Chest X-ray:
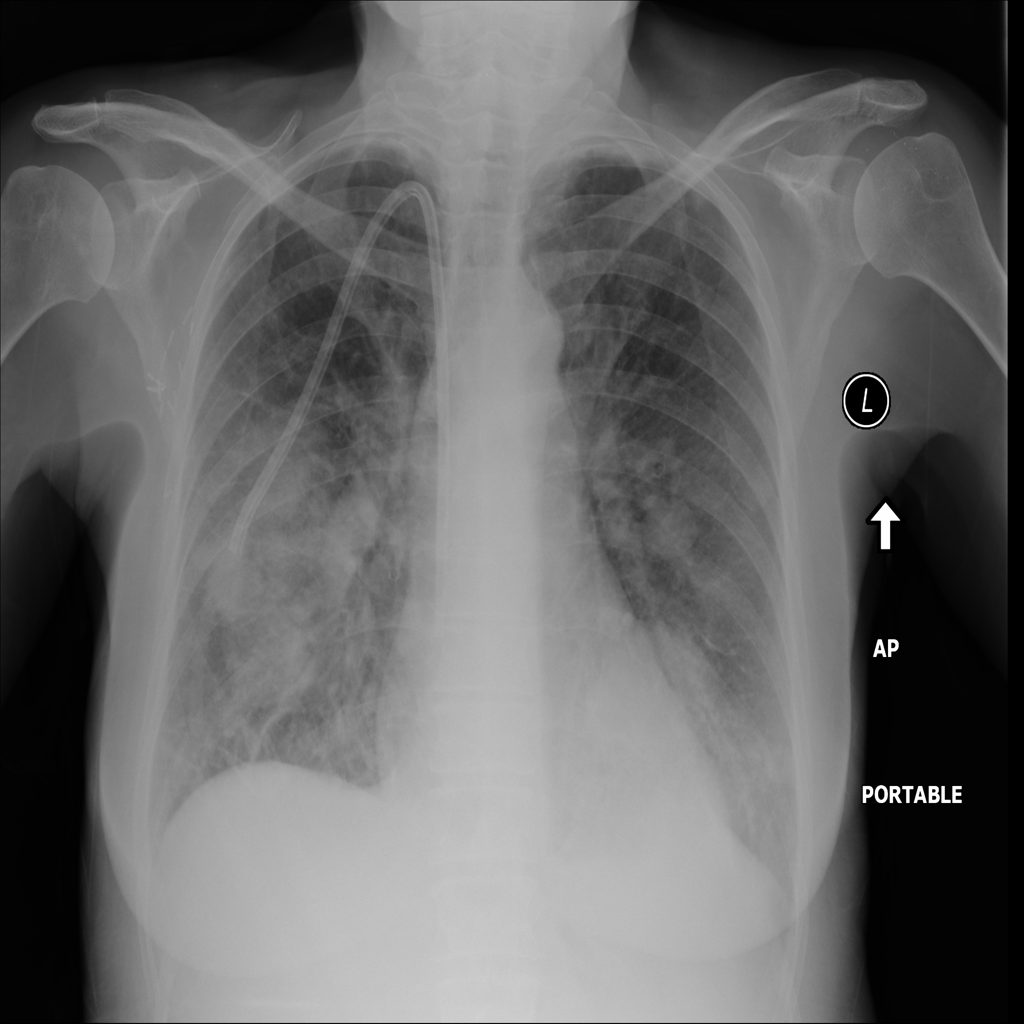
Findings: Consolidation, Diffuse Nodule, Effusion
No abnormal finding: no